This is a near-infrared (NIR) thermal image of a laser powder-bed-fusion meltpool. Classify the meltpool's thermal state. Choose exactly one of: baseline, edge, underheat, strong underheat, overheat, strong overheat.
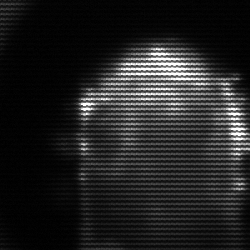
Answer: baseline